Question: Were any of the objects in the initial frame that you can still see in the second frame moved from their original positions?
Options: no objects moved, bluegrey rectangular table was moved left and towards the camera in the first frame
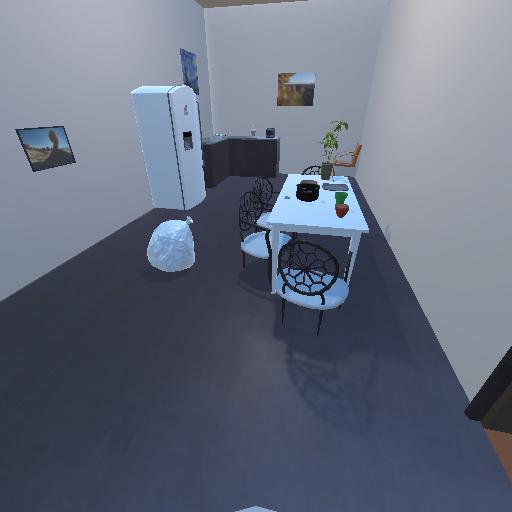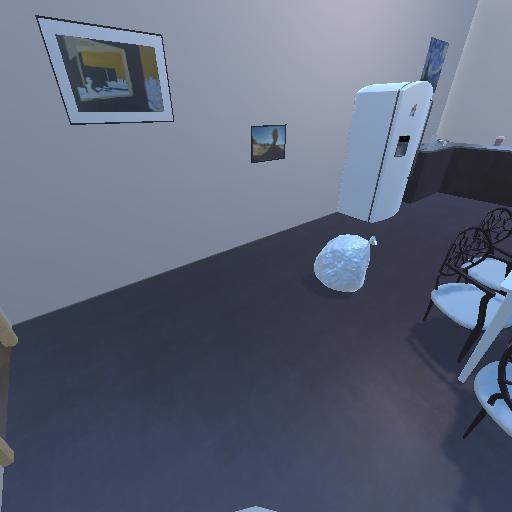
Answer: no objects moved